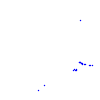
Particle: pion